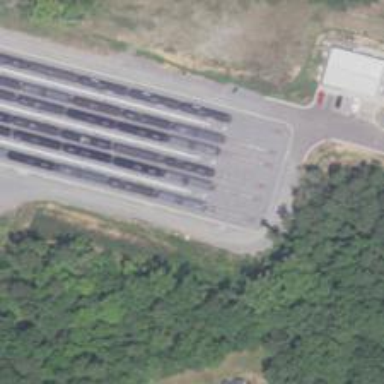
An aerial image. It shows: Loading rack for railway transport.